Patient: sex F, age 53
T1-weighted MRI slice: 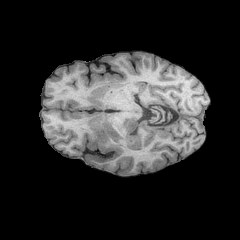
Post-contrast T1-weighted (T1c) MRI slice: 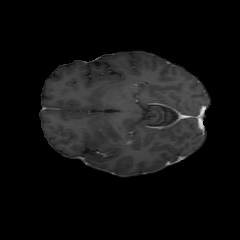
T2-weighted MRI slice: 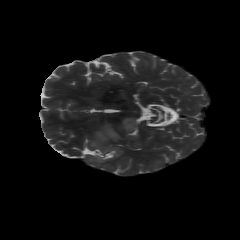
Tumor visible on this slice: yes
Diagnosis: Astrocytoma, IDH-wildtype
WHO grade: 3